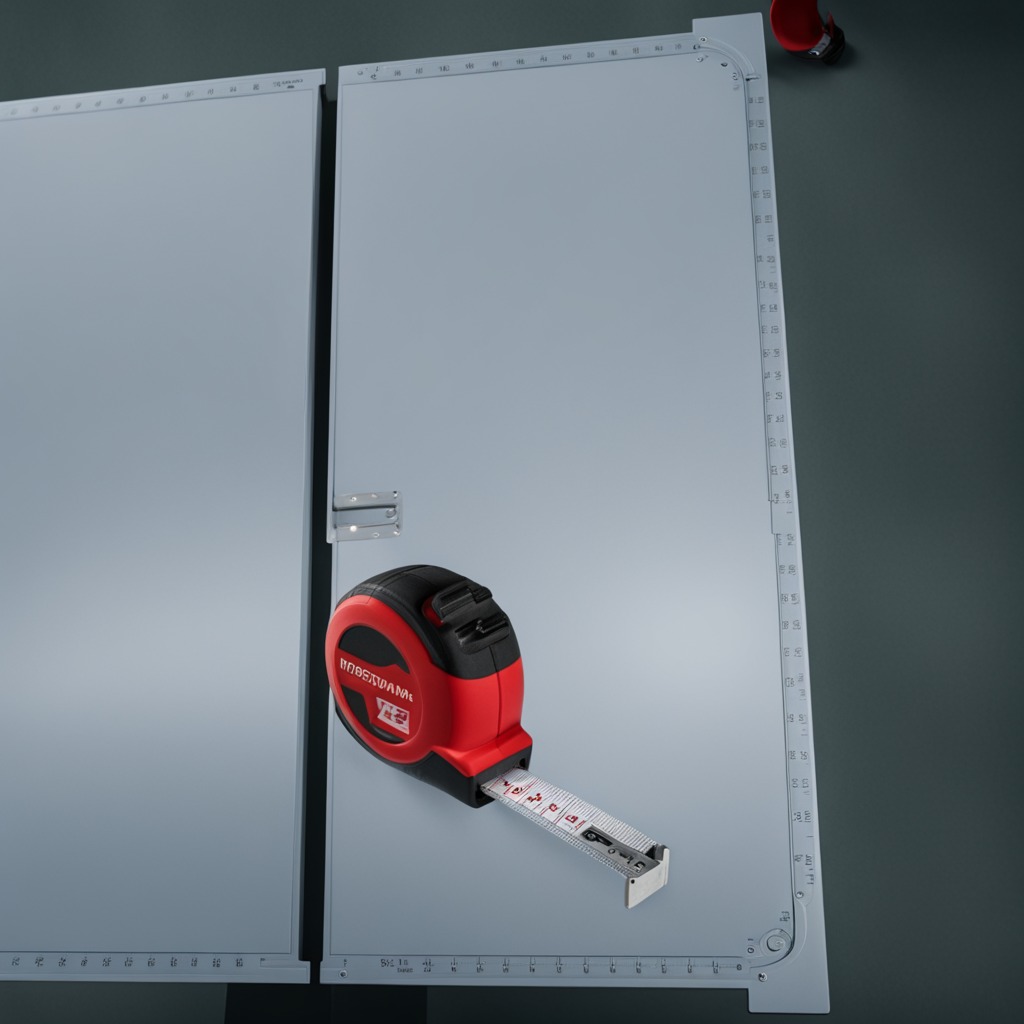
A measuring tape is lying on the toolbox surface.